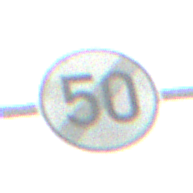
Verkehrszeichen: EndeGeschwindigkeit50
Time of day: MorningAfternoon
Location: Outdoor (RoadRail)
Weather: PartlyCloudy
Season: NotSpecified
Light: Natural